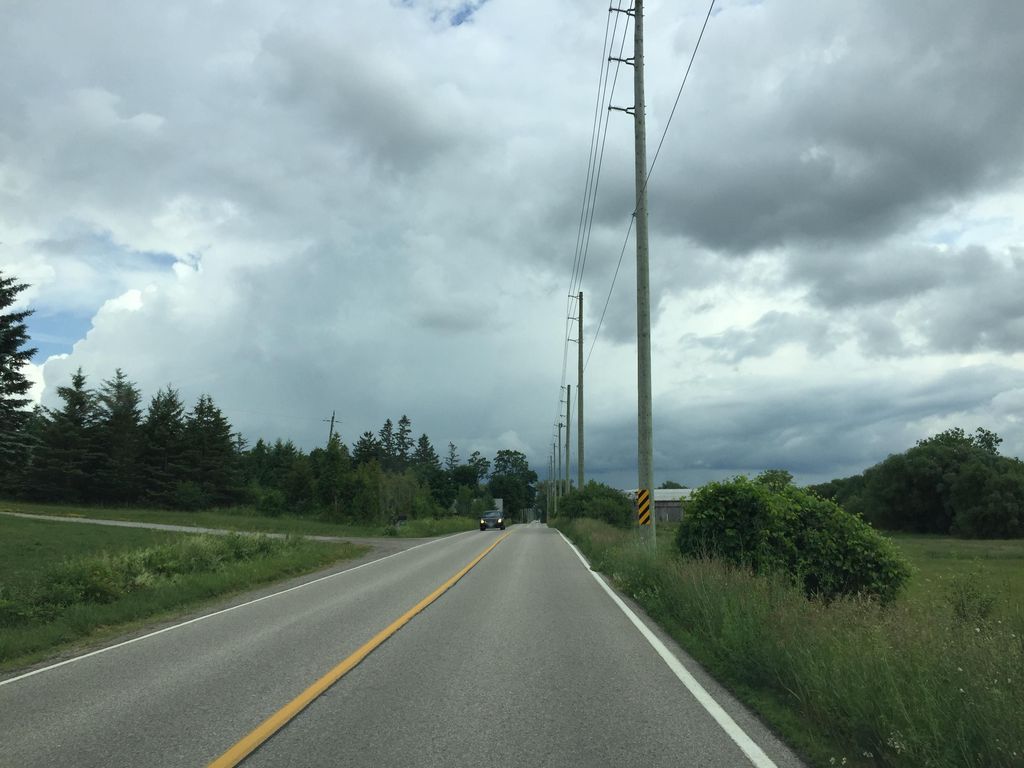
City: kitchener-waterloo